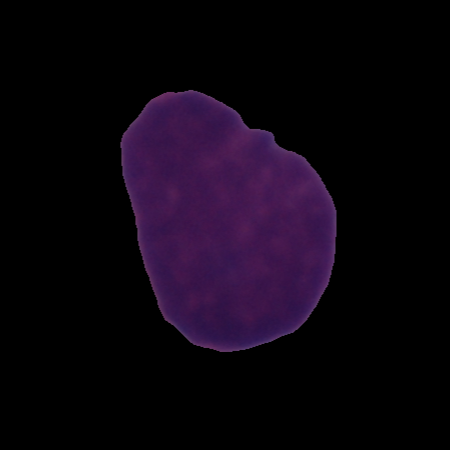
Label: cancer